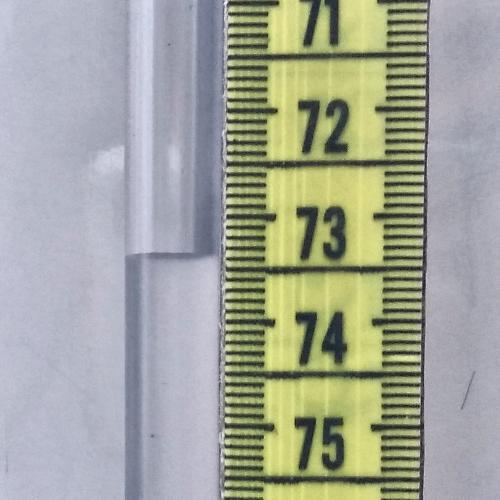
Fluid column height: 73.4 cm